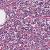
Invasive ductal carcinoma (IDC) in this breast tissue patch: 1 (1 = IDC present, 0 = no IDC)